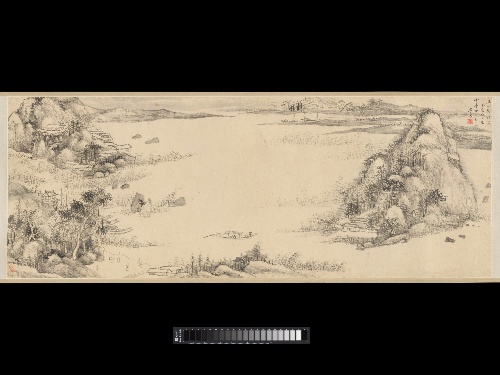
Title: 清   王學浩   焦山媵鼎圖   卷|Presenting the Tripod
Artist: Wang Xuehao
Artist bio: Chinese, 1754–1832
Date: 1803
Object type: Handscroll
Classification: Paintings
Medium: Handscroll; ink on paper
Culture: China
Period: Qing dynasty (1644–1911)
Dimensions: Image: 13 3/16 × 35 3/8 in. (33.5 × 89.9 cm)
Overall with mounting: 14 in. × 31 ft. 9 in. (35.6 × 967.7 cm)
Department: Asian Art
Credit line: Purchase, Friends of Asian Art Gifts, 2015
Accession year: 2015
Repository: Metropolitan Museum of Art, New York, NY